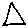
Label: triangle